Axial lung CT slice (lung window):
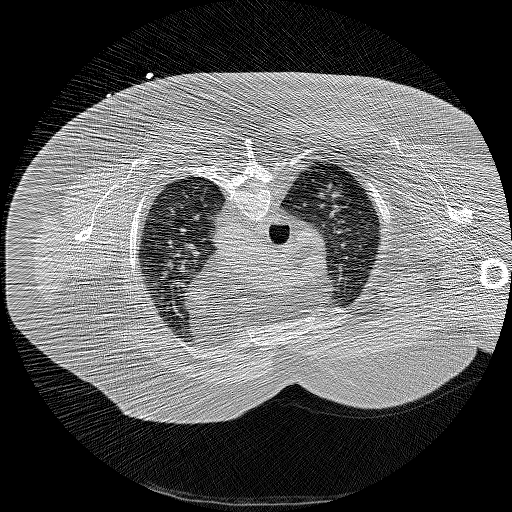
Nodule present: no